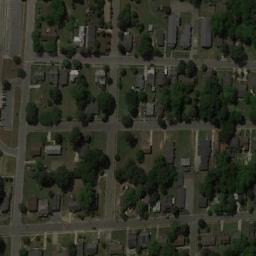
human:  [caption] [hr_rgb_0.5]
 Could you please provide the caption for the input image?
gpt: The houses in the medium - sized residential area are arranged in an orderly fashion .

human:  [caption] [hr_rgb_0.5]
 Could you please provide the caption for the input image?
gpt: There are many trees and buildings in the middle residential area .

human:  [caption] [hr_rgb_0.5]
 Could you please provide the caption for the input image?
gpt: The medium residential is on the grass next to some trees and road .

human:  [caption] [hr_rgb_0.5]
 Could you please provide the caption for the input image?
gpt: The medium residential area has some neatly arranged houses and lots of trees on the grass and some roads go through the medium residential area .

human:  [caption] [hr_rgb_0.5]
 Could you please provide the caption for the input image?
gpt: There are some black buildings and green trees on the medium residential area .